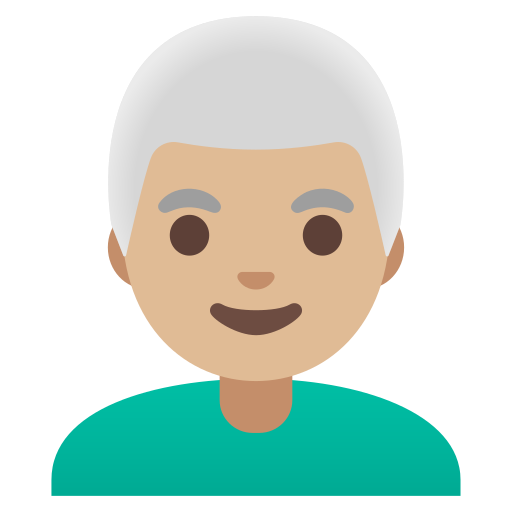
Emoji: 👨🏼‍🦳